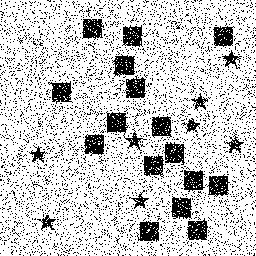
Squares: 16
Triangles: 0
Stars: 8
Total shapes: 24